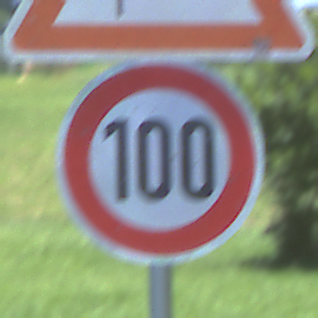
Verkehrszeichen: Geschwindigkeit100
Zusatzzeichen oben: SeitenwindVonLinks
Umgebung: Outdoor, Nature
Tageszeit: Midday
Wetter: Clear
Licht: Natural
Jahreszeit: Summer
Kontrast: HighContrast